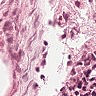
Metastatic tissue present: no